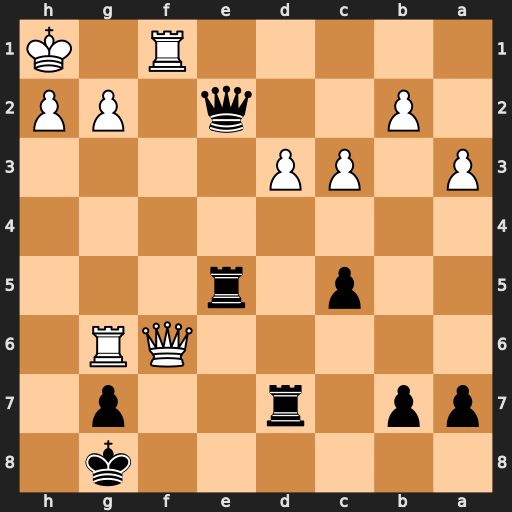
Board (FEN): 6k1/pp1r2p1/5QR1/2p1r3/8/P1PP4/1P2q1PP/5R1K
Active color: b
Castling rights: -
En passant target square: -
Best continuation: Kh7 Rxg7+ Rxg7